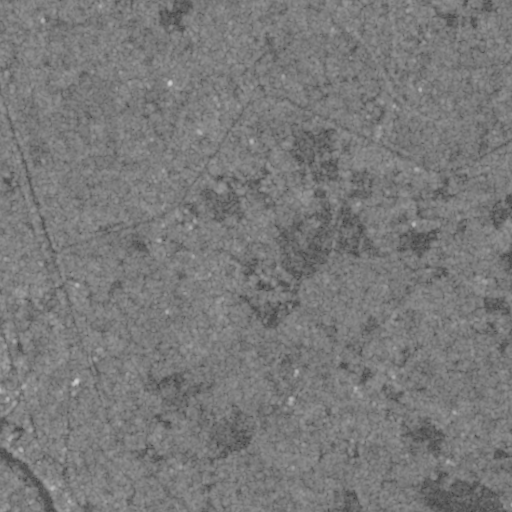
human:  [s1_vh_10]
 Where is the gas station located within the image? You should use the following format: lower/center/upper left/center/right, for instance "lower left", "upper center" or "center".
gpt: The gas station is located in the lower left of the image.
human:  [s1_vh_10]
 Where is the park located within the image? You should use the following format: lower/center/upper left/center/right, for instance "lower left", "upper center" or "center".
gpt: The park is located in the center left of the image.
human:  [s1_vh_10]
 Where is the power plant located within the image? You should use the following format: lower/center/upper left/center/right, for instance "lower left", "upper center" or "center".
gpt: There is no power plant in the image.

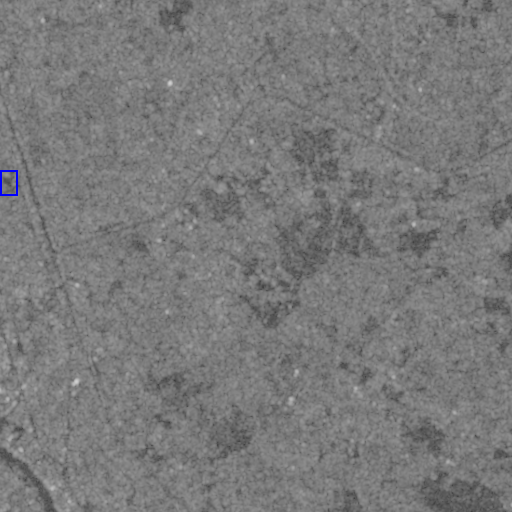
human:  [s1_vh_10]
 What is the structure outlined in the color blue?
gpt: The structure outlined in blue is a park.
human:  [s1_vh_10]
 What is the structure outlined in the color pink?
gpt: There is no pink outline.